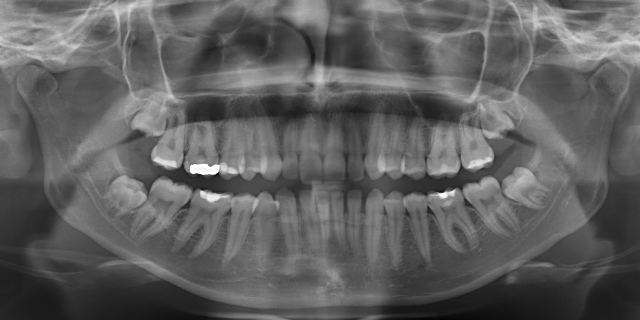
adult